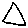
Label: triangle